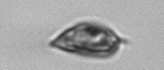
Label: Prorocentrum_triestinum